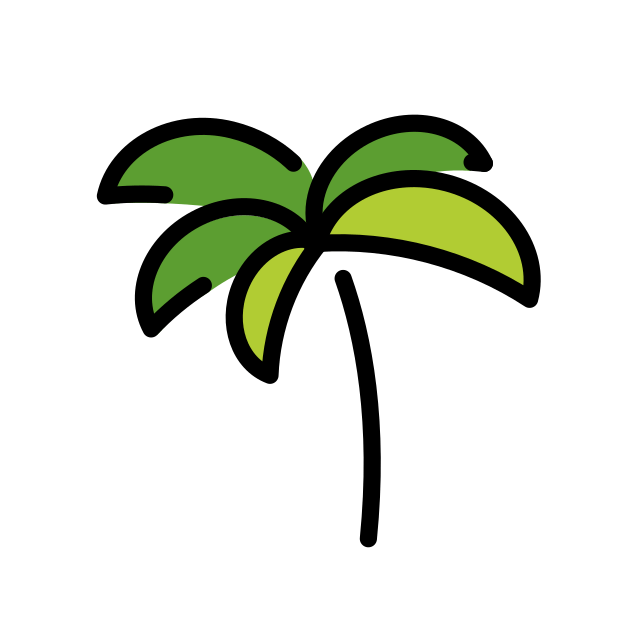
Emoji: 🌴
Name: palm tree
Unicode: 0x1f334